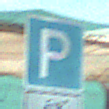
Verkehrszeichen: Parken
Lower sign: HinweisDurchSinnbild21
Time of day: MorningAfternoon
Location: Roofed (Special)
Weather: PartlyCloudy
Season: NotSpecified
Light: Natural